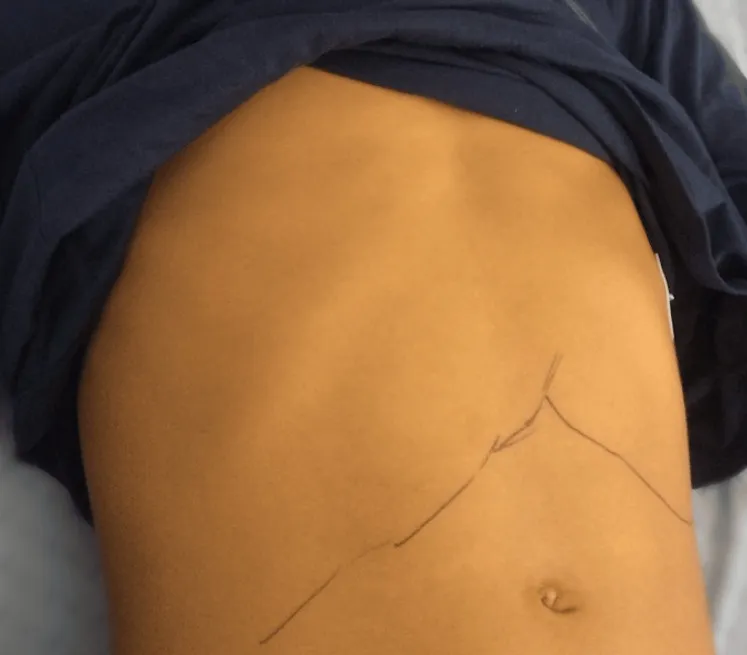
Adolescent male with infectious mononucleosis caused by an acute Epstein-Barr virus infection, complicated with hepatitis, cholestasis, cold agglutinin-mediated autoimmune anemia, and hemophagocytic lymphohistiocytosis. . Picture taken on the 3rd hospital day (day 7 of illness). Note the jaundice and the drawn limits of the liver and spleen margins.
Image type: medical_photograph (skin_photograph)